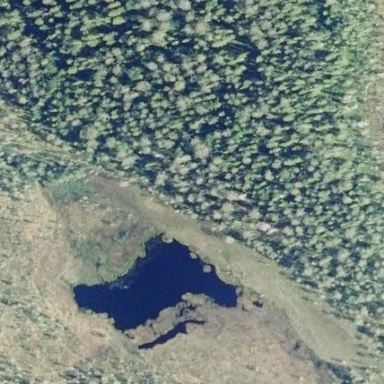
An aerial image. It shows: Bog wetland.